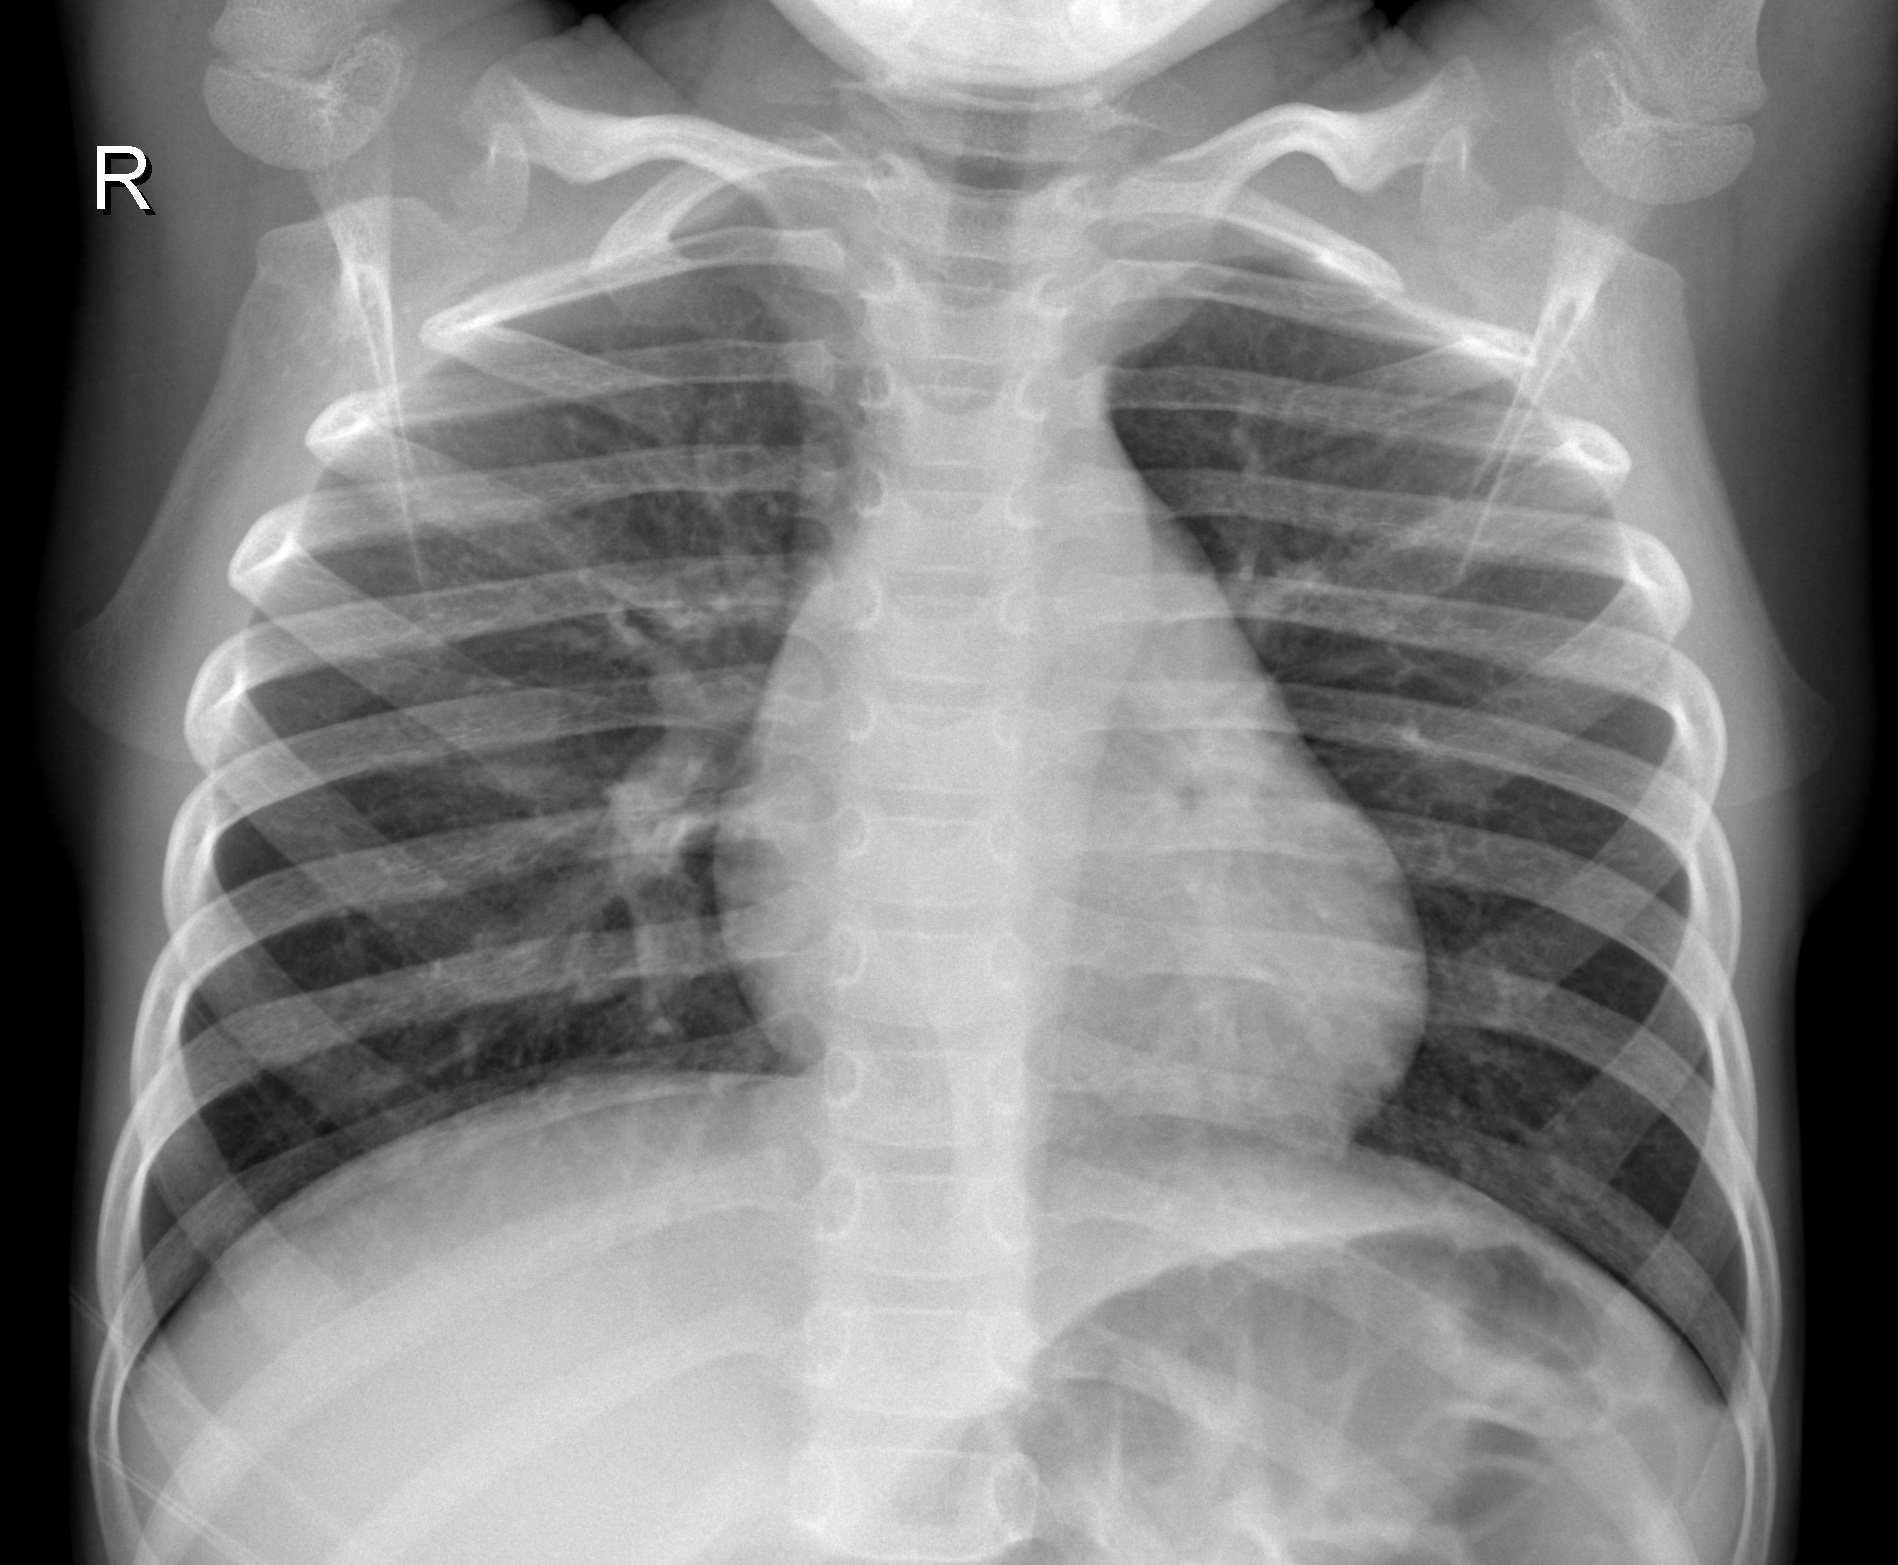
Diagnosis: NORMAL